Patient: sex M, age 73
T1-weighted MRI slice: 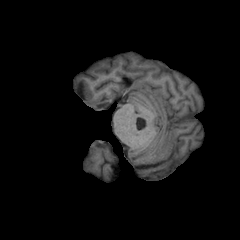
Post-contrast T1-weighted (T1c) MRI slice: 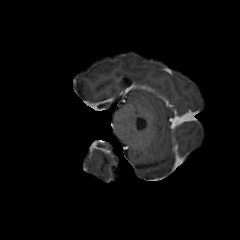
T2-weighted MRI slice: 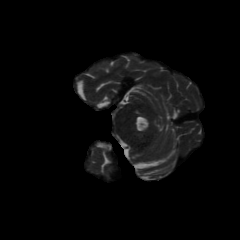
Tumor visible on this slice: no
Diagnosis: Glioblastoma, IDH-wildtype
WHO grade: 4